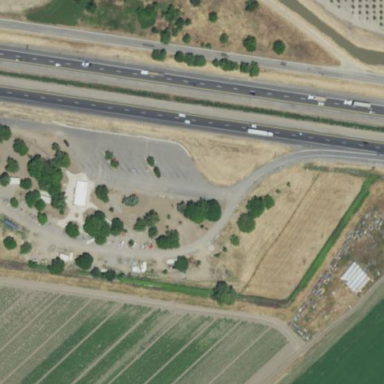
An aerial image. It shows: Rest area along the road with picnic tables.